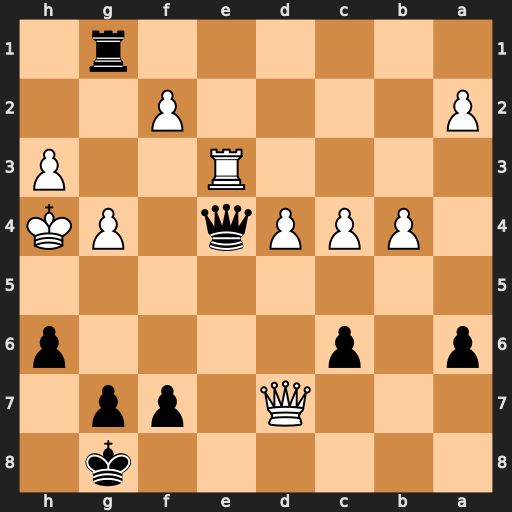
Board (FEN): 6k1/3Q1pp1/p1p4p/8/1PPPq1PK/4R2P/P4P2/6r1
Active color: b
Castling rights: -
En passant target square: -
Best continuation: g5+ Kh5 Qg6#